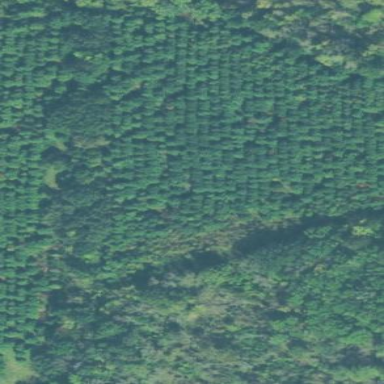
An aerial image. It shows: Plantation of evergreen needle-leaved trees in forest area.